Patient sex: F
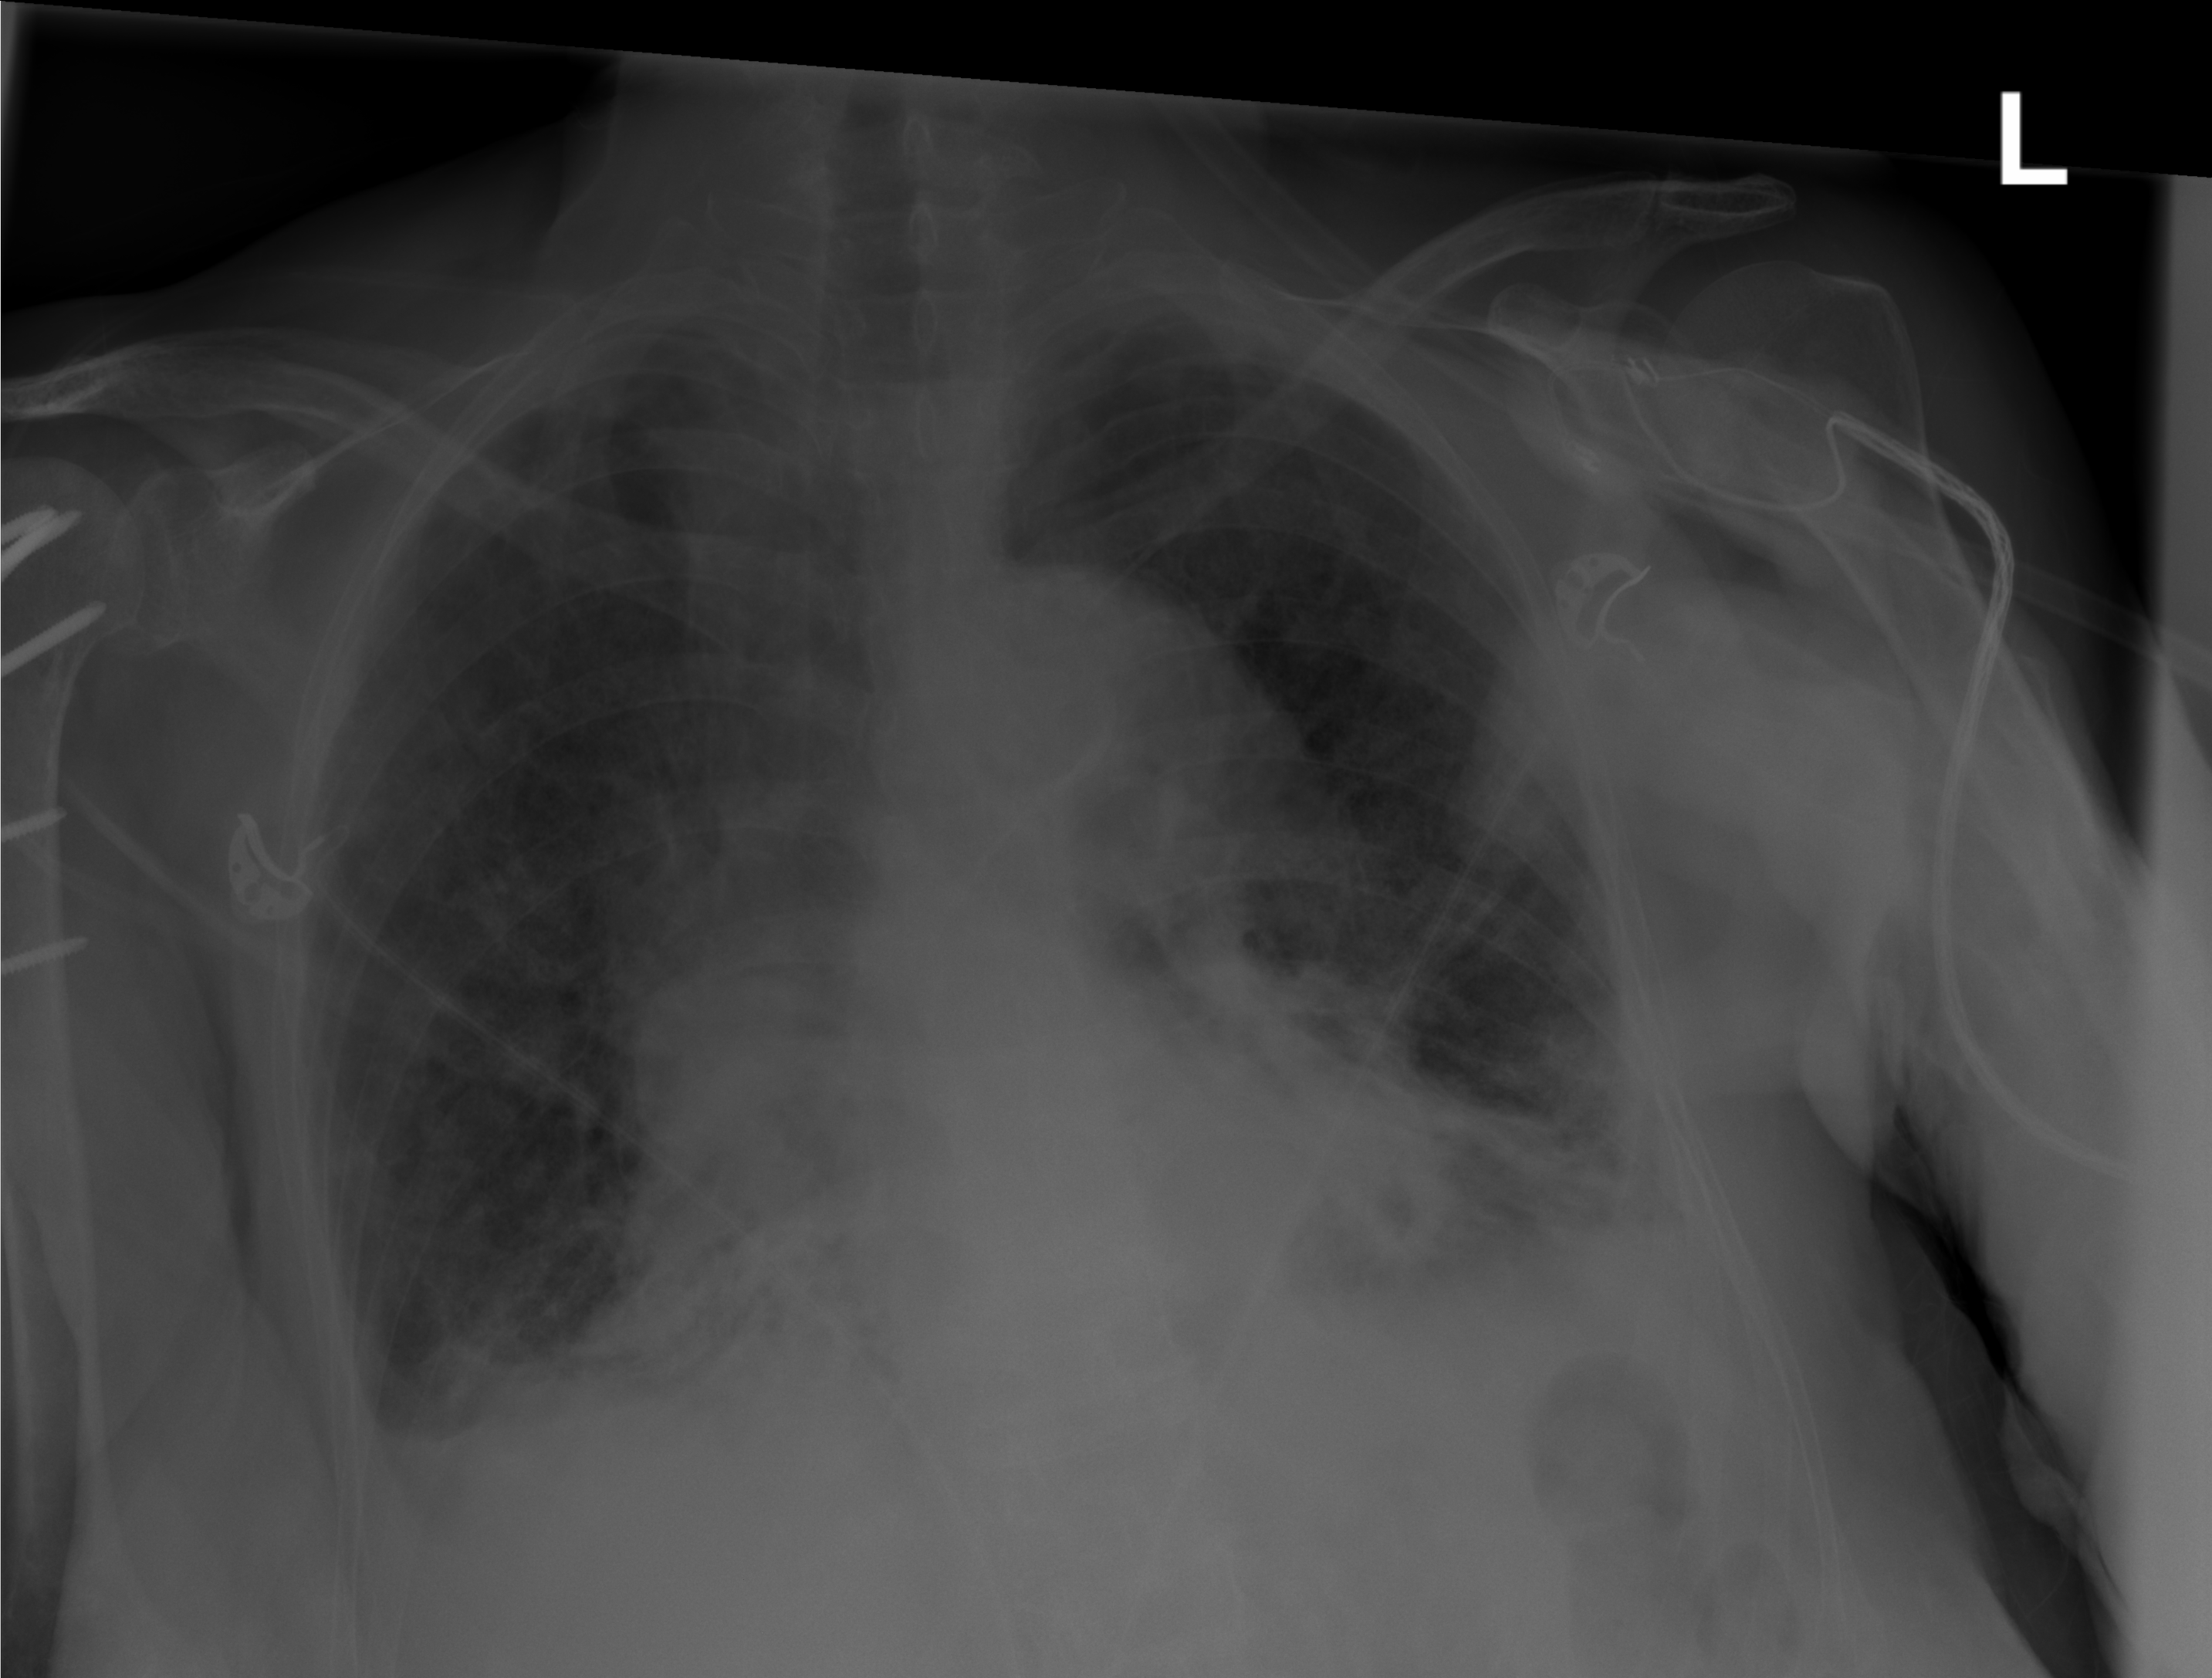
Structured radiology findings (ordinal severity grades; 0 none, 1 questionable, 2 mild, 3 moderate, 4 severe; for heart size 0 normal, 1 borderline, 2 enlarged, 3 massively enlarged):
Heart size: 2
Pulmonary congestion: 2
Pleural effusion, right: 2
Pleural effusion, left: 2
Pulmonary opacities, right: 2
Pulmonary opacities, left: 2
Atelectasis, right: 3
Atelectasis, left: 3